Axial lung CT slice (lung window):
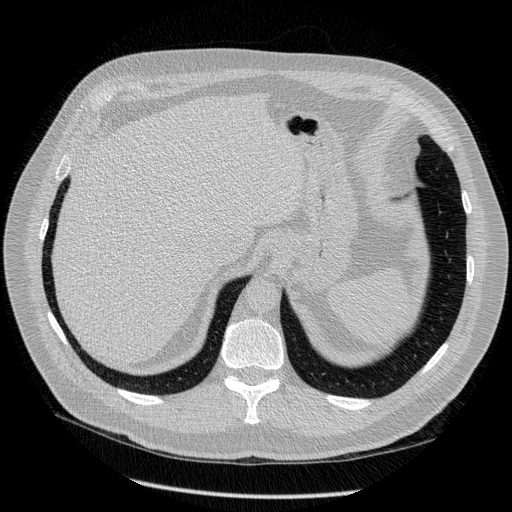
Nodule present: no